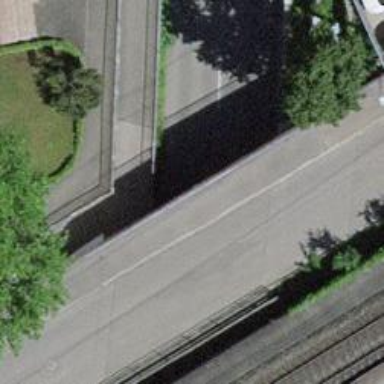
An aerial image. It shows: Residential road with tunnel.